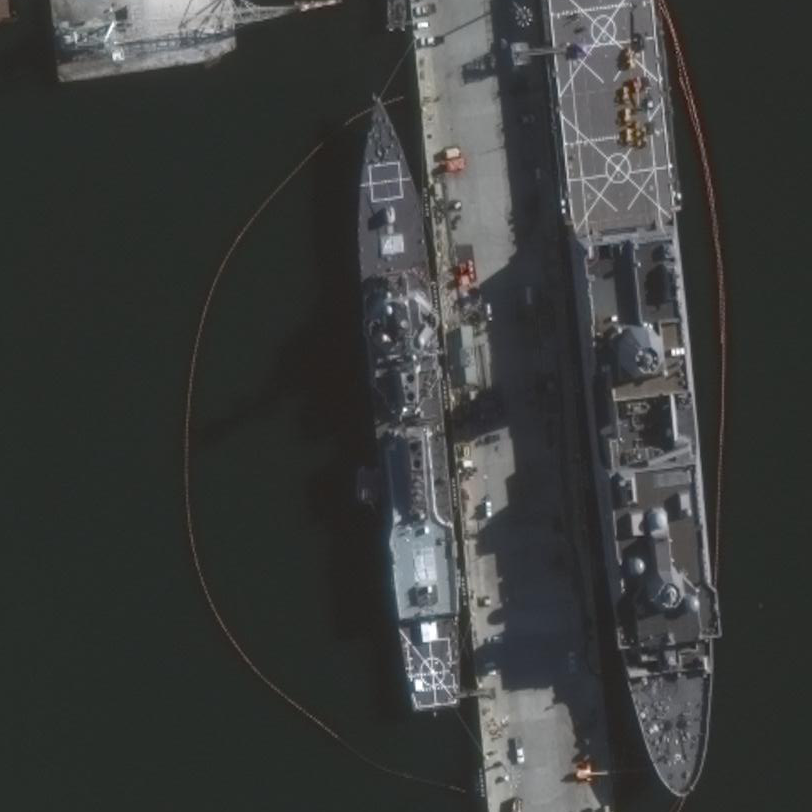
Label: destroyer